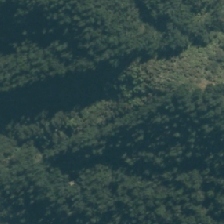
Land cover: manuka_kanuka